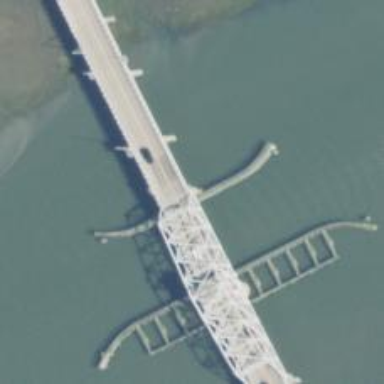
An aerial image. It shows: Swing bridge over primary highway.